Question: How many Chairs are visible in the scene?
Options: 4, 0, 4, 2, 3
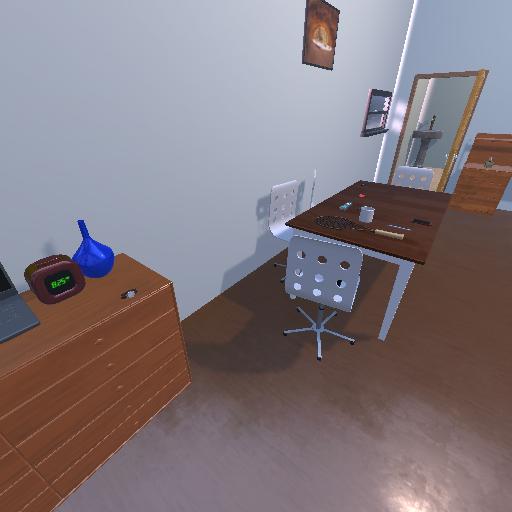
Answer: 4